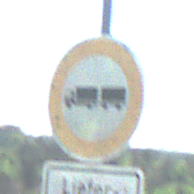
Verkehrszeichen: VerbotLastkraftwagenMitAnhaenger
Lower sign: BesondereFahrzeugeUndTransportgueter5
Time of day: MorningAfternoon
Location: Outdoor (Special)
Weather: Clear
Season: NotSpecified
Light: Natural